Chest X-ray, AP view. Patient: 43 years old, sex F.
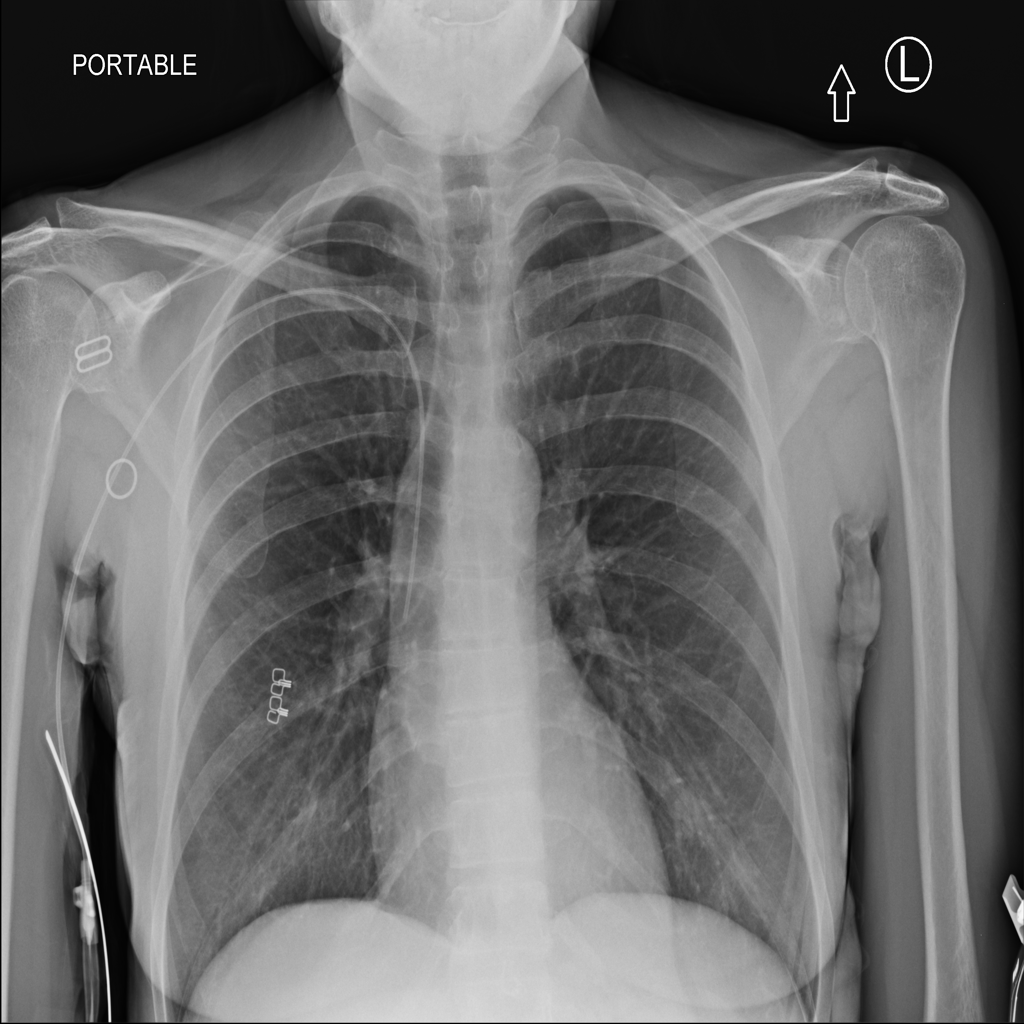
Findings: No Finding